Current action and preconditions to check: trajectory_clear

Your task: For each precondition in the list above, predict whether it will hold at this action.

Consider the current scene as observed from the mobile robot's camera, and analyze the predicted future states of all dynamic agents (e.g., people, animals, vehicles, or any moving entities) within the NEXT SECOND.

IMPORTANT: Only answer "very likely" if you are absolutely certain—based on strong, clear evidence—that a dynamic agent will violate the precondition in the predicted future state. Do NOT answer "very likely" for unlikely, ambiguous, or low-probability risks.

Ask yourself for each precondition: Is there a high probability, with clear and convincing evidence, that the predicted future states of any dynamic agent will interfere with the predicted future state of the currently executing action within the NEXT SECOND, causing that precondition to fail?

Assess the risk level based on these predictions. Use "likely" or "very likely" if motions create a clear risk of interference.

Use "neutral" or "improbable" if agents are nearby but their predicted paths are clearly diverging or non-conflicting.

Failure Risk Categories: "very improbable", "improbable", "neutral", "likely", "very likely"

Answer Format: Output ONLY the probability_of_failure value from these categories: "very improbable", "improbable", "neutral", "likely", "very likely"

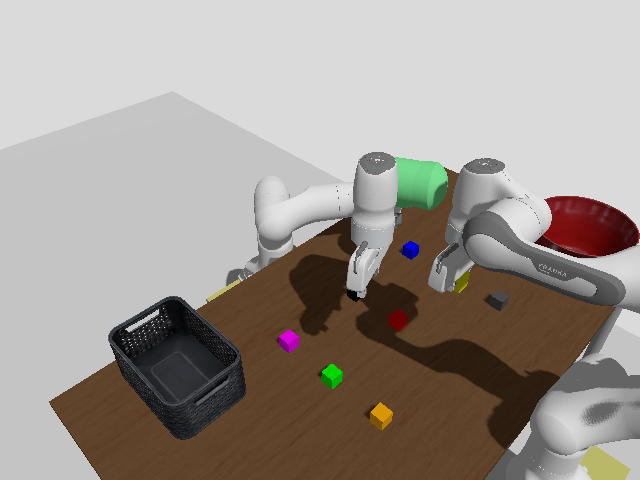

Answer: neutral